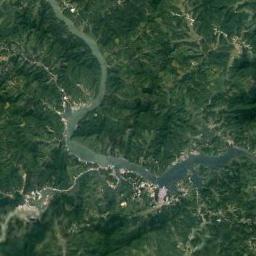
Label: river